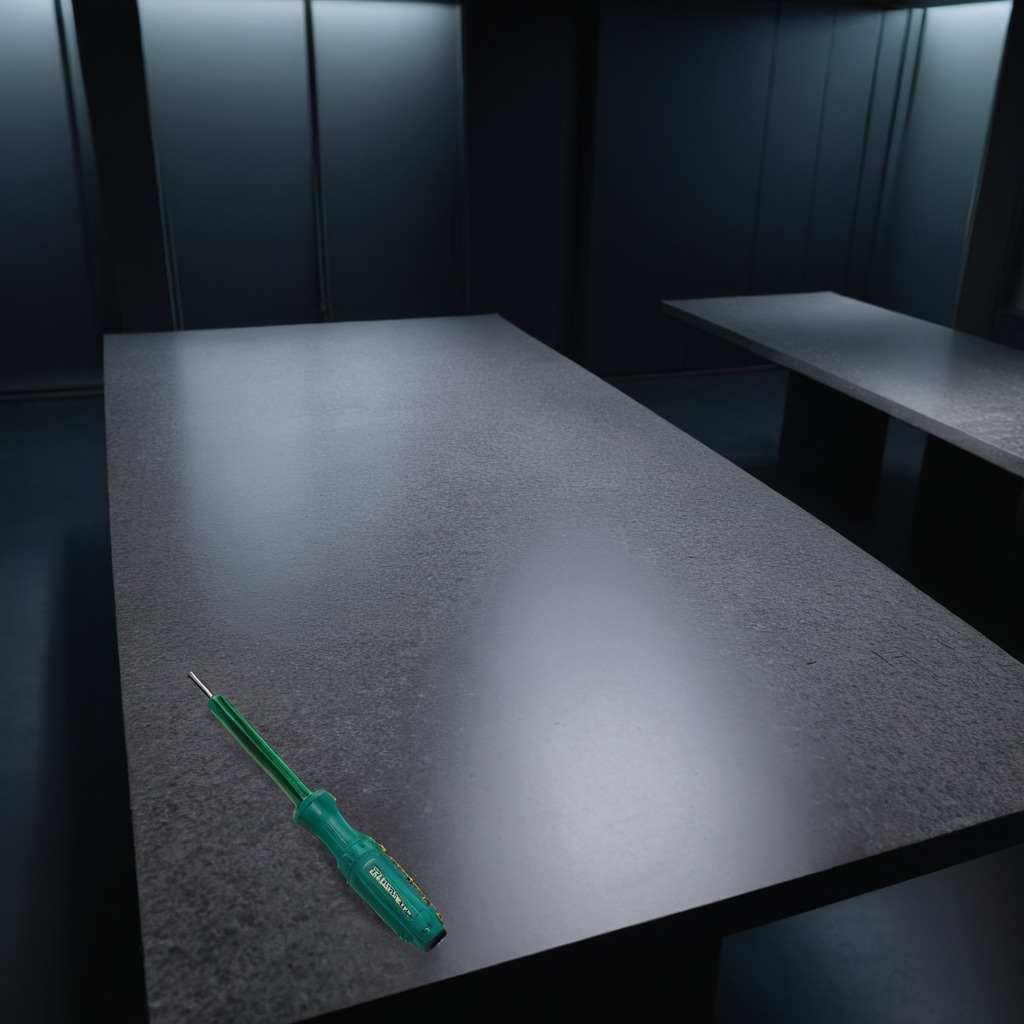
A screwdriver is lying on a clean granite table inside a workshop at night dim ambient light soft shadows worn but